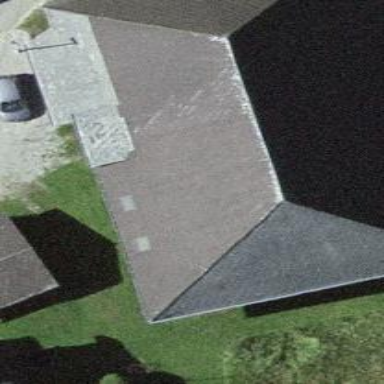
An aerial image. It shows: Farm building.